Field crop: tomato
Growth stage: 2
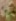
Species: solanum